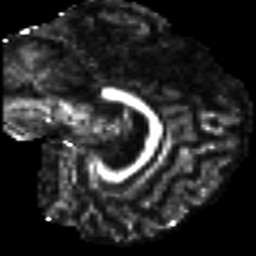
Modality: FA
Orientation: sagittal
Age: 48
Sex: male
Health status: ill
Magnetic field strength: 3 T
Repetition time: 9 s
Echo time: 0.093 s